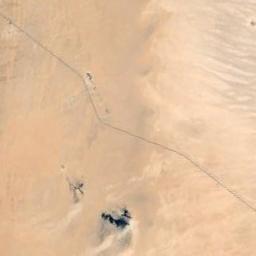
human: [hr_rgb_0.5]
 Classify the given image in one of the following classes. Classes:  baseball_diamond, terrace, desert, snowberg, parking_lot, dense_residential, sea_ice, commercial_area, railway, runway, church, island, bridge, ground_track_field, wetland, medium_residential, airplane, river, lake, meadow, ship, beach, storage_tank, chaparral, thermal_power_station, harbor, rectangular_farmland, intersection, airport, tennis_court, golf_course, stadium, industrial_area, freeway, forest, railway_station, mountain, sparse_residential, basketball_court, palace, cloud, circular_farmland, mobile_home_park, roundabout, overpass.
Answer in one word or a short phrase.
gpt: desert